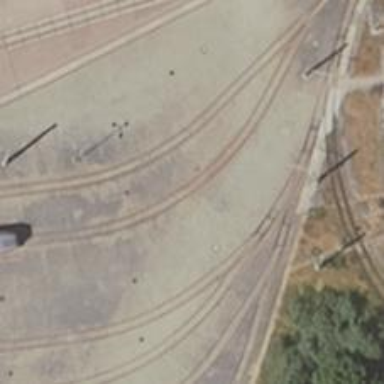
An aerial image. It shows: Tram railway running through service yard with electrified contact lines.